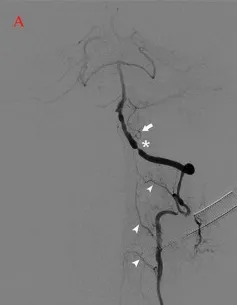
(A) Angiography with DAC in the distal V2 segment revealing severe stenosis (asterisk), dysplasia in the left PICA (arrow), and anastomosis supplying blood flow from the left VA to the cervical cord (arrowhead).
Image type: radiology (ultrasound)